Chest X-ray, AP view. Patient: 59 years old, sex M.
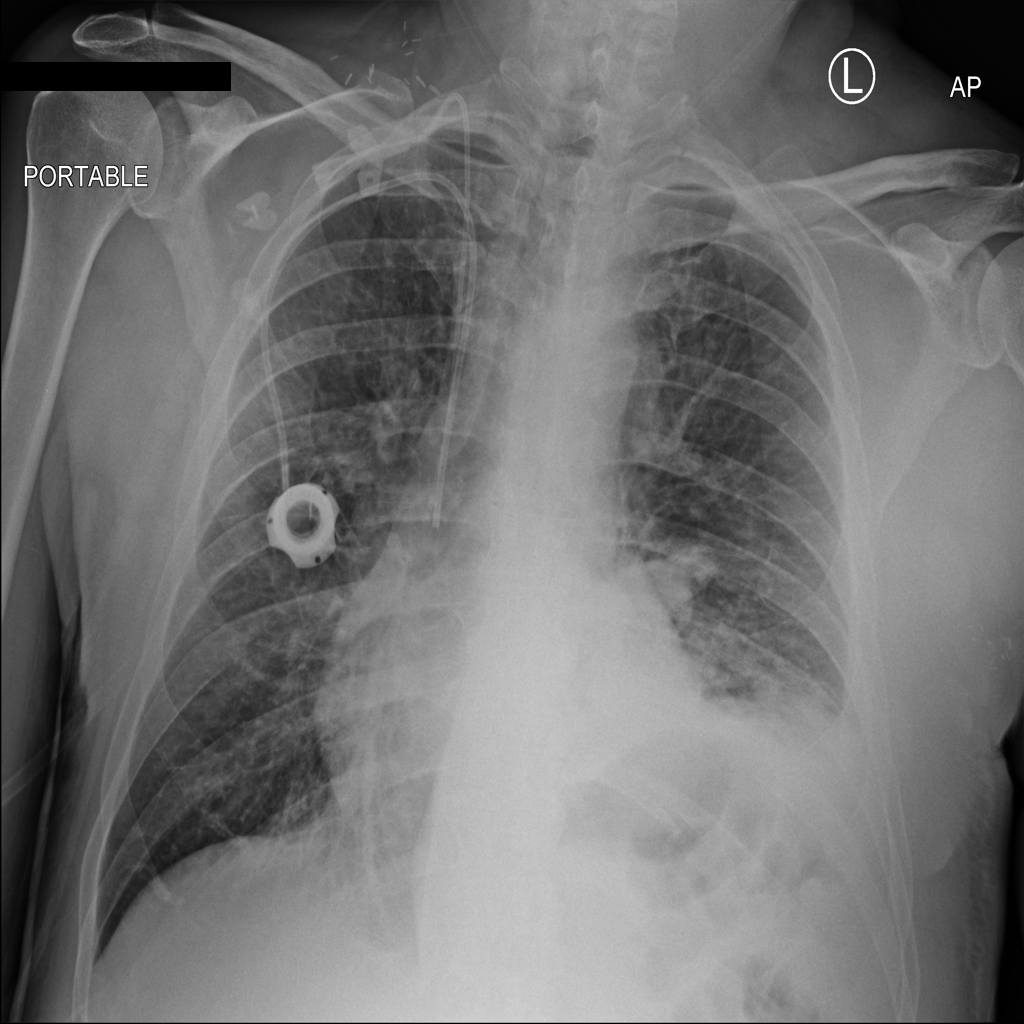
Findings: Atelectasis, Consolidation, Effusion